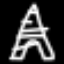
Label: The Eiffel Tower